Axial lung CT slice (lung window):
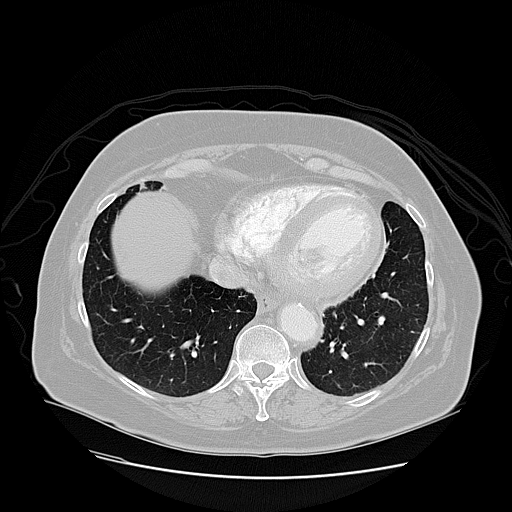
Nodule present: no